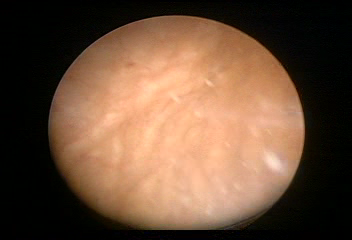
Modality: WLC
Class: Normal mucosa
Bladder cancer association: No